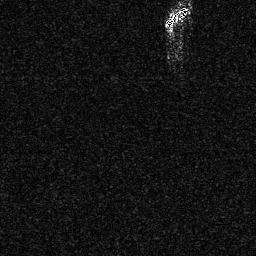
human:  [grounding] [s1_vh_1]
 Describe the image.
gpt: In the satellite image, there is  <ref>1 medium ship </ref> <box>[[64, 1, 73, 11, 0]]</box> located at top.